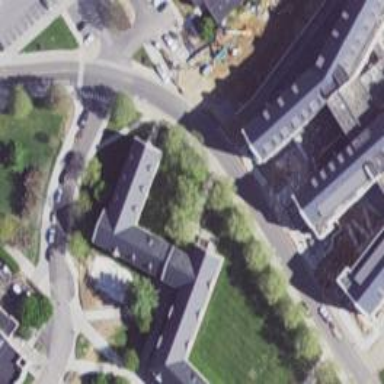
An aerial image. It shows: Dormitory building.